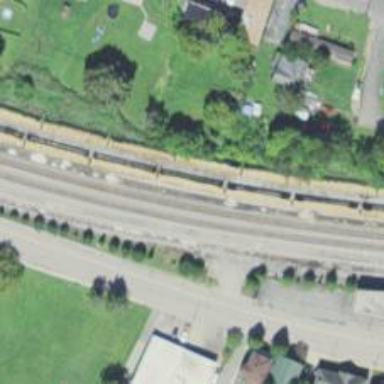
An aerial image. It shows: Railway siding for service.